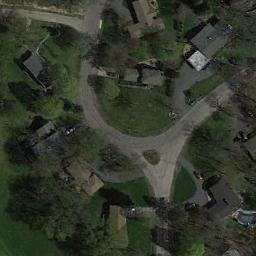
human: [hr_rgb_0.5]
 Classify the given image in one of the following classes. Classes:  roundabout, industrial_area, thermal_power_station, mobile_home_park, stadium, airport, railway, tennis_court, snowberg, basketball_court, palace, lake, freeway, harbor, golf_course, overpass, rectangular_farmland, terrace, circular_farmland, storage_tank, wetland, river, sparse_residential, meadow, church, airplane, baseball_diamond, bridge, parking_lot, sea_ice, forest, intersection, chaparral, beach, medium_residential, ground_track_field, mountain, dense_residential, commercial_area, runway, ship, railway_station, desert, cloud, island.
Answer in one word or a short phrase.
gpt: medium_residential